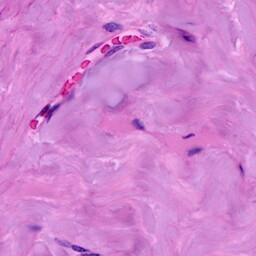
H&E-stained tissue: Breast